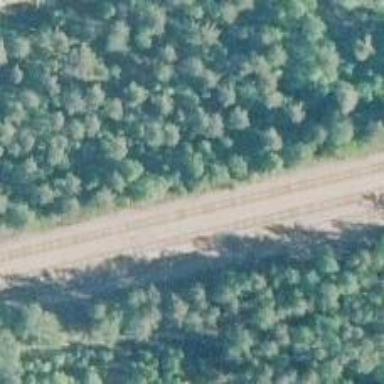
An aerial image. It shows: Railway with track class A.